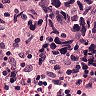
Metastatic tissue present: yes